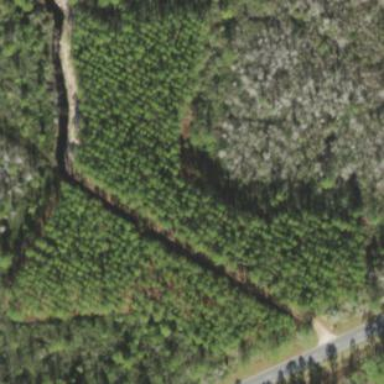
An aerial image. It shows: Forest with needle-leaved trees.